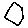
Label: hexagon